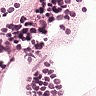
Metastatic tissue present: no